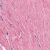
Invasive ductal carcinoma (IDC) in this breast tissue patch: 1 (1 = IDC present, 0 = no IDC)